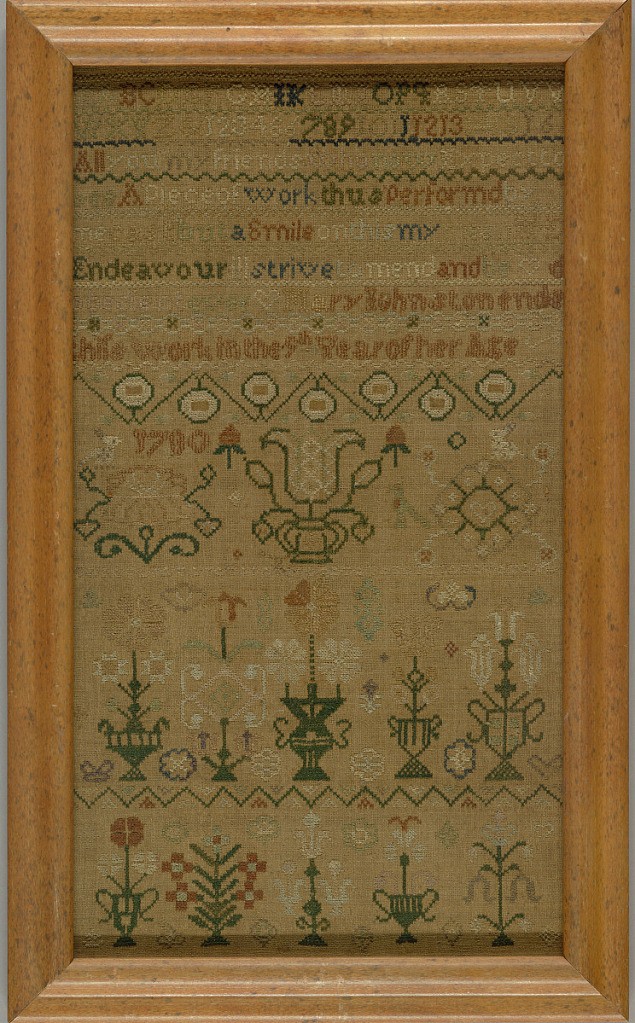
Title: Sampler
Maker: Mary Johnston, English
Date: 1780
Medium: linen, silk. Technique: cross stitch embroidery.
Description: Alphabets, numerals, verse, and horizontal pattern bands.